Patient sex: F
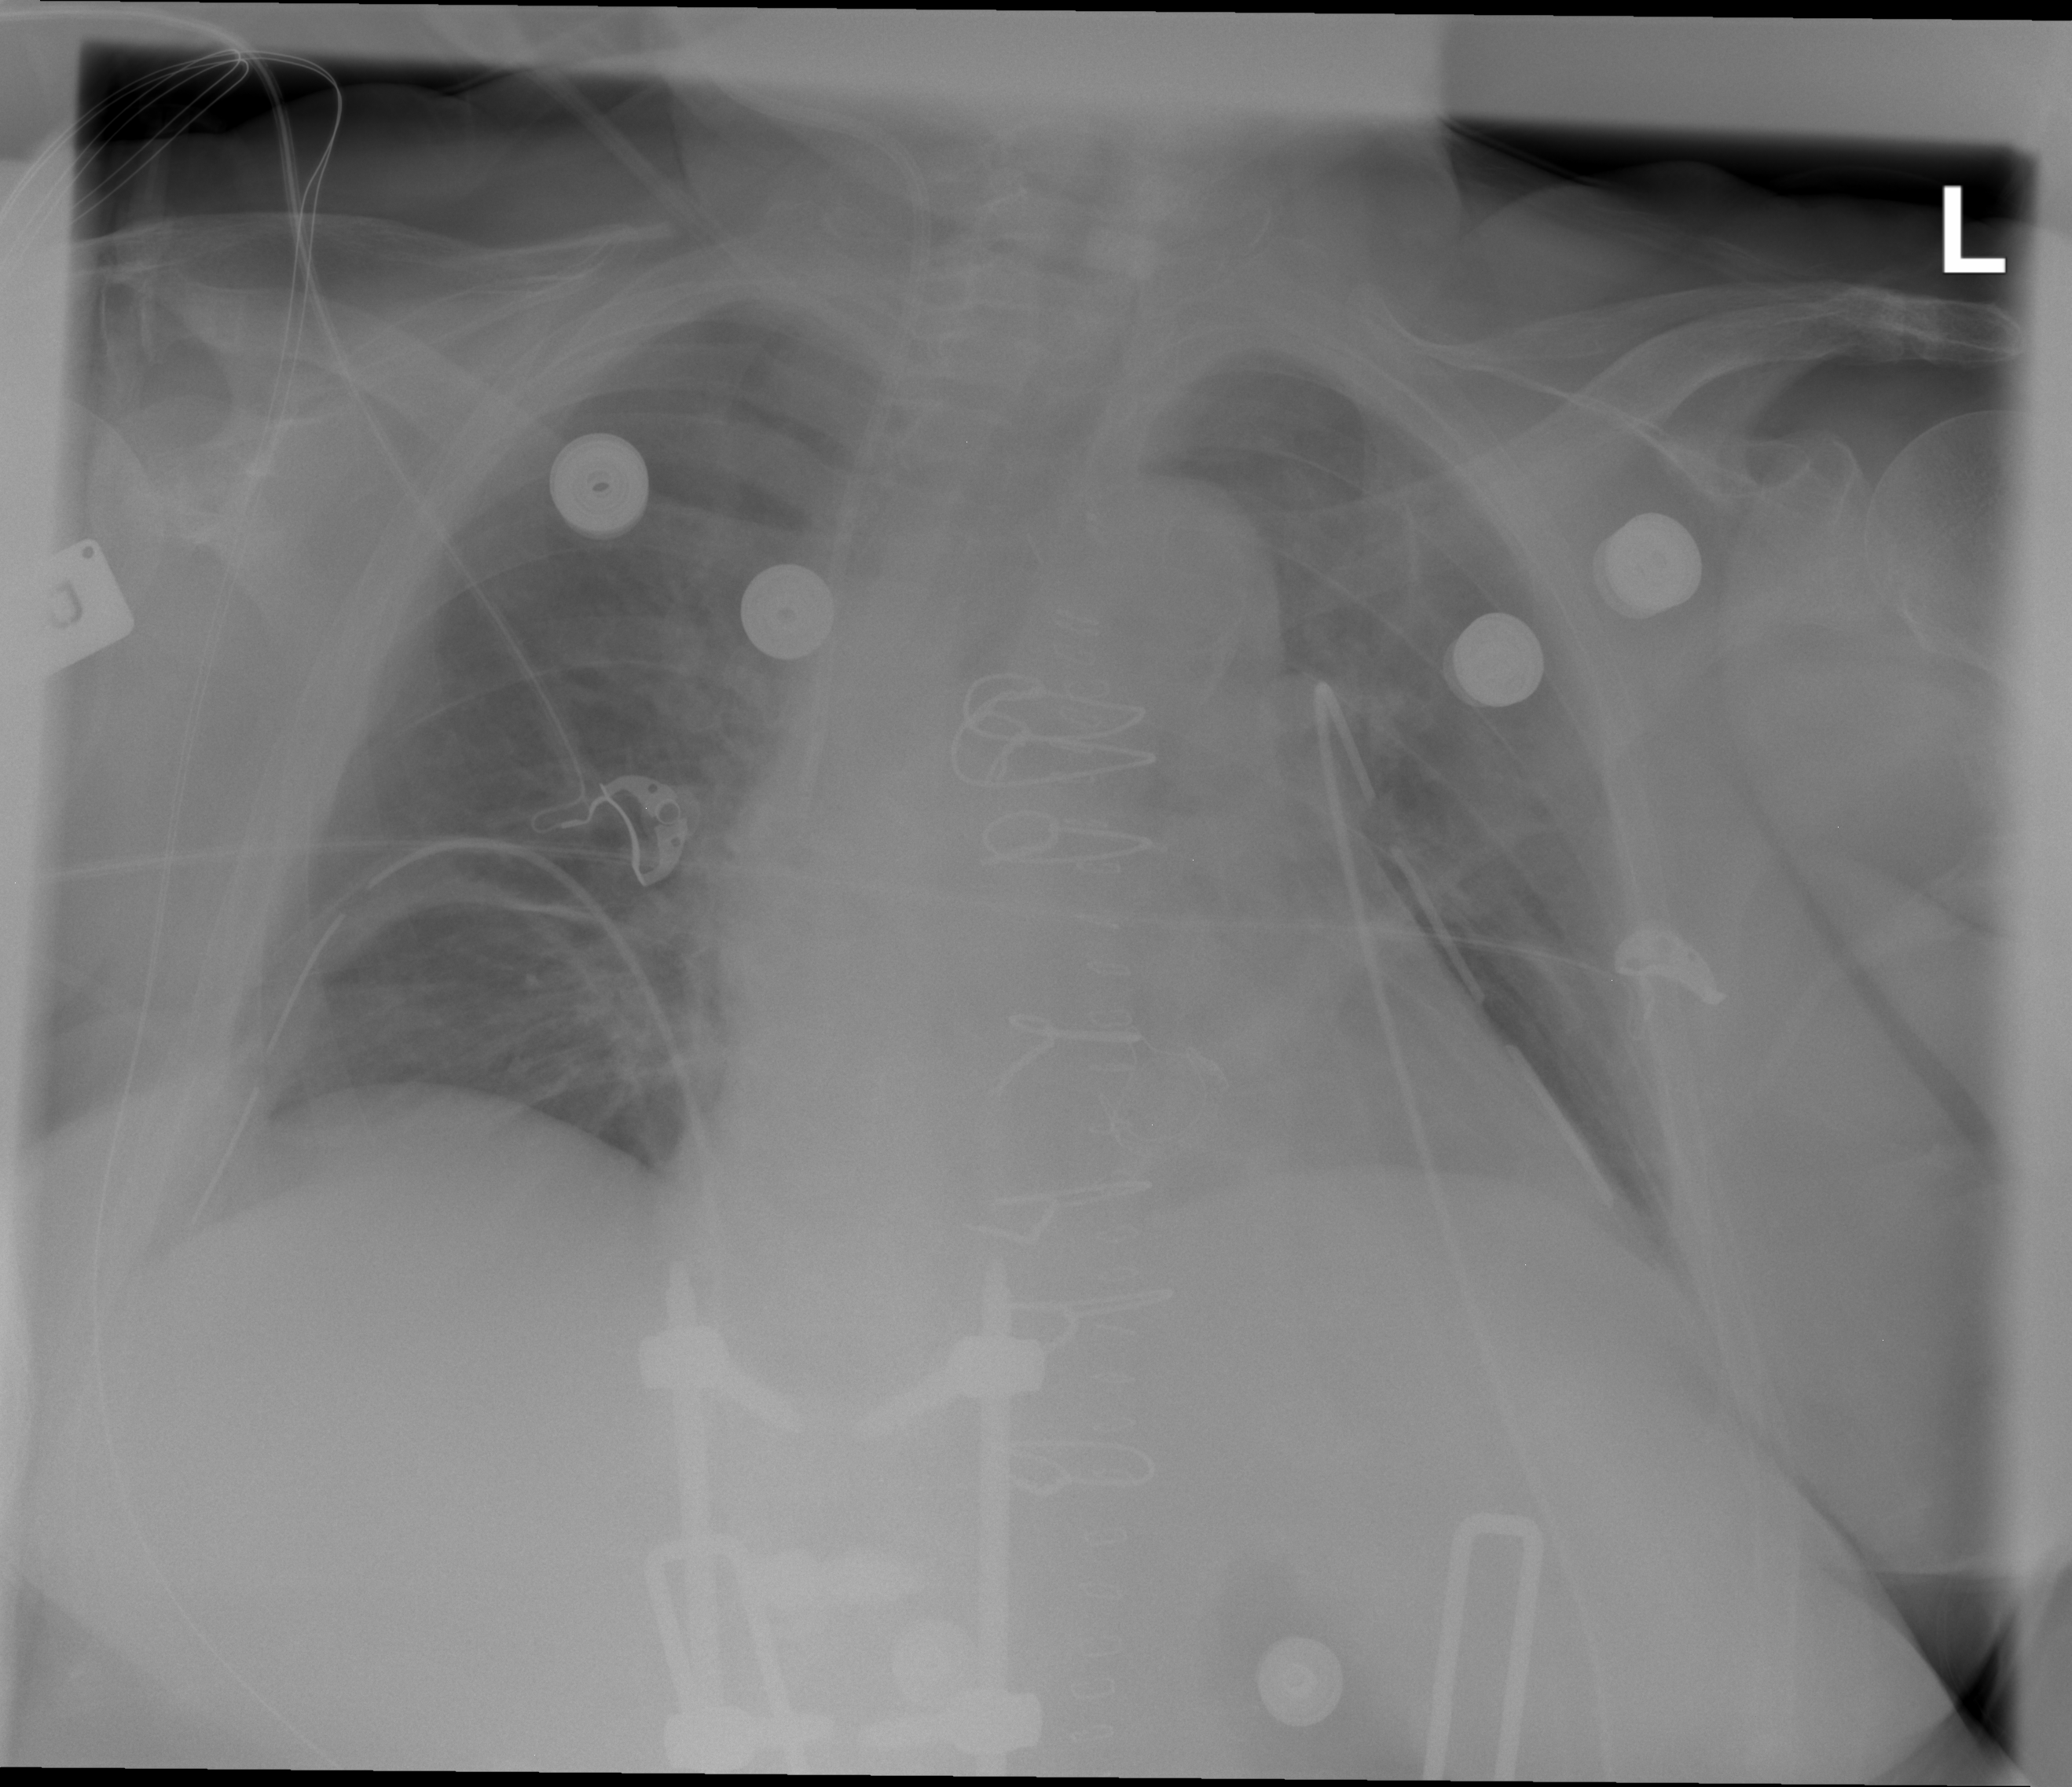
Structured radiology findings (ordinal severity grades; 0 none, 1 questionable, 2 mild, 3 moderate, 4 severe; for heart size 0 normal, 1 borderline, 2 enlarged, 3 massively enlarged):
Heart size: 2
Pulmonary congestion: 0
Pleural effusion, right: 0
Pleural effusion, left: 0
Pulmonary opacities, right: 0
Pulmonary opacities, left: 0
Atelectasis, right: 1
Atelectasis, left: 1